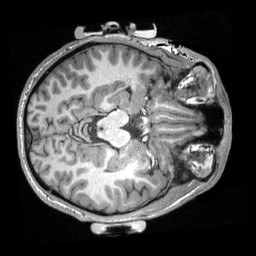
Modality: T1w
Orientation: axial